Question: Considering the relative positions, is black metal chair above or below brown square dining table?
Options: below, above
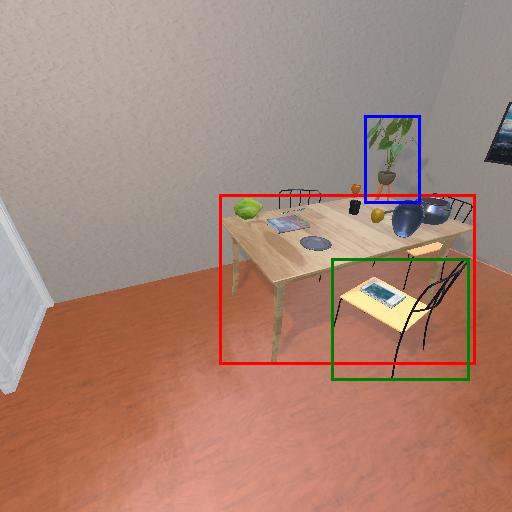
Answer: below